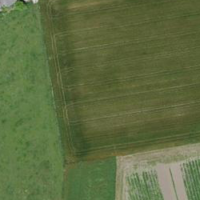
EUNIS habitat code: 52
Species observed at this site:
Chorthippus biguttulus